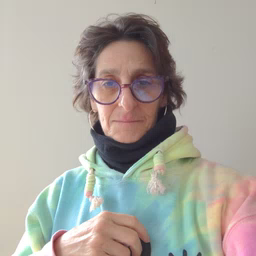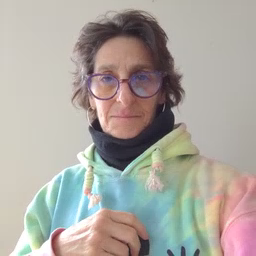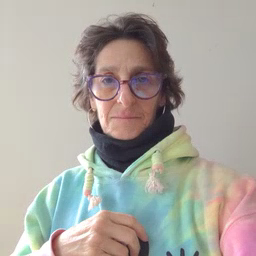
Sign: glasswindow